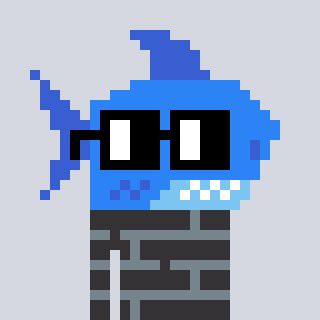
a pixel art character with square black glasses, a shark-shaped head and a grayscale-colored body on a cool background